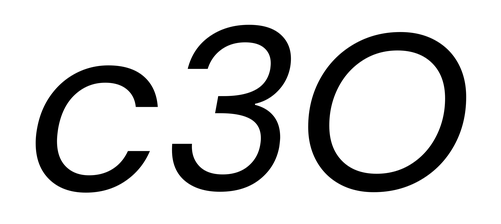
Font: Poppins-Italic